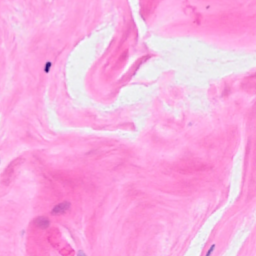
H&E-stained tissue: Breast